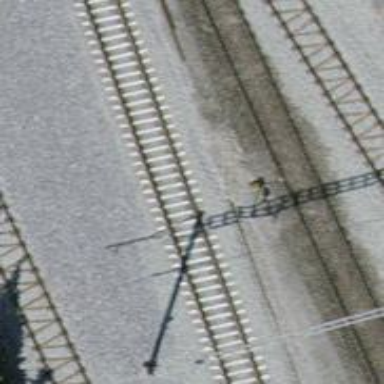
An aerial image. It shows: Railway switch.